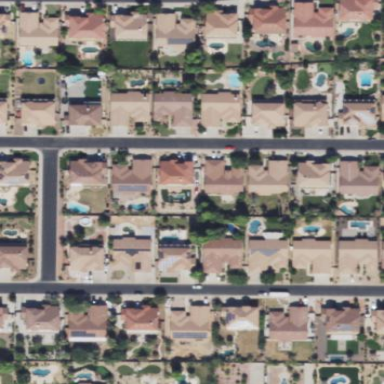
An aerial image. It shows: Single-family residential area.